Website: macys
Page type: billing-address
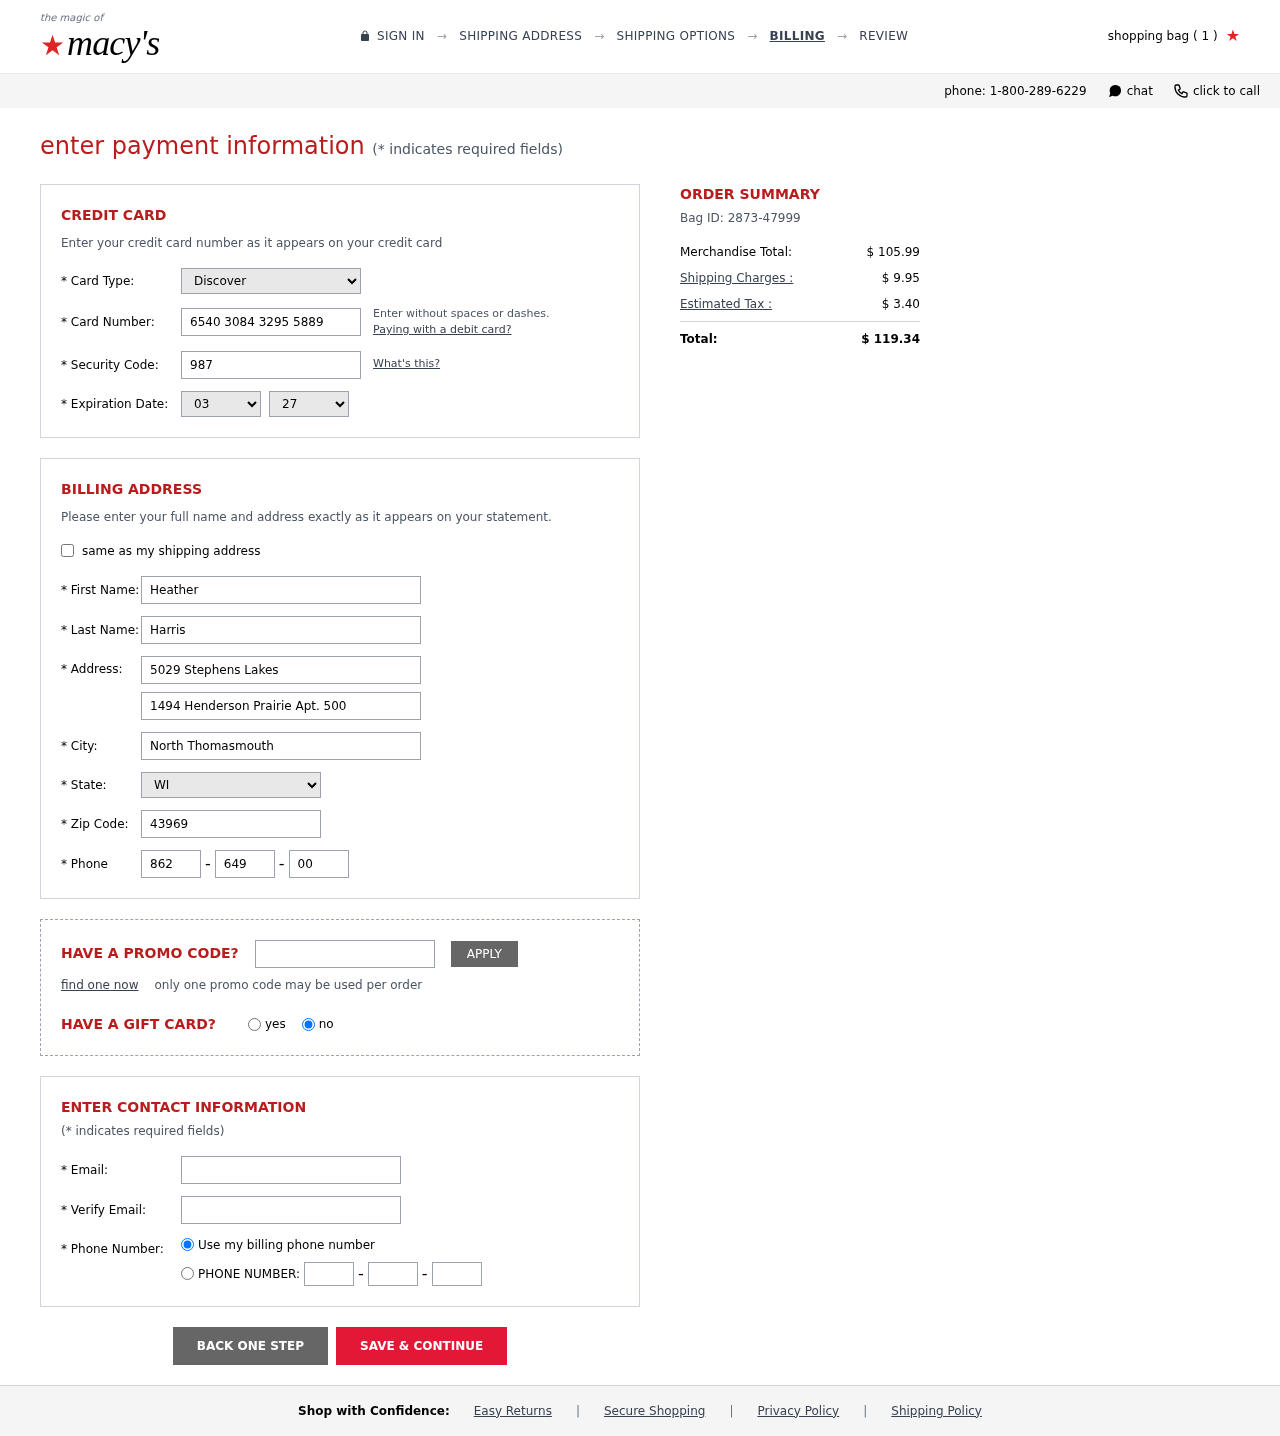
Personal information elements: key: PII_CARD_CVV
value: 987
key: PII_CARD_EXPIRY_MONTH
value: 03
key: PII_CARD_EXPIRY_YEAR
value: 27
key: PII_CARD_NUMBER
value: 6540 3084 3295 5889
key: PII_CARD_TYPE
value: Discover
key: PII_CITY
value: North Thomasmouth
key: PII_EMAIL
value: heather.harris@hotmail.com
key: PII_FIRSTNAME
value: Heather
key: PII_LASTNAME
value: Harris
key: PII_PHONE_AREA
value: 862
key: PII_PHONE_PREFIX
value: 649
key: PII_PHONE_SUFFIX
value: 0049
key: PII_POSTCODE
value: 43969
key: PII_STATE_ABBR
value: WI
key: PII_STREET
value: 5029 Stephens Lakes
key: PII_STREET2
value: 1494 Henderson Prairie Apt. 500
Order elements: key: ORDER_NUM_ITEMS
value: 1
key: ORDER_ID
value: Bag ID: 2873-47999
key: ORDER_SUBTOTAL
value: $ 105.99
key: ORDER_SHIPPING_COST
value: $ 9.95
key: ORDER_TAX
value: $ 3.40
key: ORDER_TOTAL
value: $ 119.34